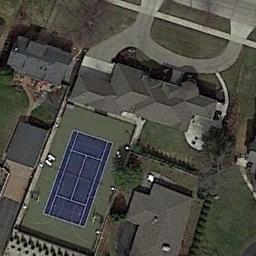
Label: tennis_court